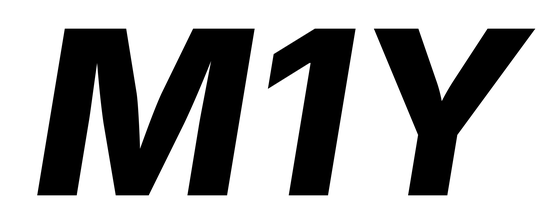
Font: Inter-Italic_ExtraBold_Italic